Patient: sex F, age 71
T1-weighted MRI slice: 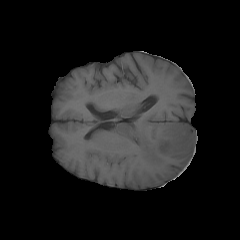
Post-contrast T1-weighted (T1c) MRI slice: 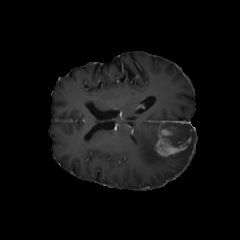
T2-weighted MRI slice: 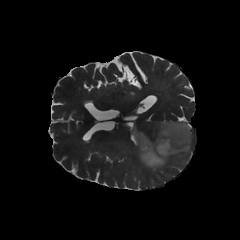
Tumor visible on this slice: yes
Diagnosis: Glioblastoma, IDH-wildtype
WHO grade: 4